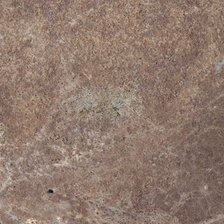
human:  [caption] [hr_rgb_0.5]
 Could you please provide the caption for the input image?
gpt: the color of this region of the big bareland is black brown .

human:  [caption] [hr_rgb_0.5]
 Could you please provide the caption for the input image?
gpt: it is a large piece of bareland .

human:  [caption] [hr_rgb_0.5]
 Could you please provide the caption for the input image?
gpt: the color of this region of the big bareland is black brown .

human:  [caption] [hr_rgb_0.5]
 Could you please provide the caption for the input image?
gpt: it is a large piece of bareland .

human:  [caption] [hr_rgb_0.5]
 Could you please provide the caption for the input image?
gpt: it is a large piece of bareland .